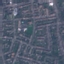
Label: Residential